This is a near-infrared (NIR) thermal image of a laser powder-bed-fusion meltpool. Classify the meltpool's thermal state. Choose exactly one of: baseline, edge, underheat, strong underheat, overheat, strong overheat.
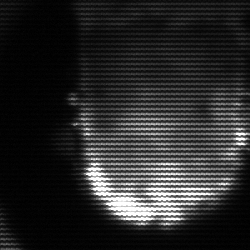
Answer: baseline